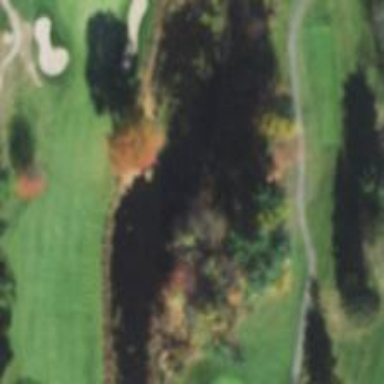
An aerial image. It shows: Water hazard in golf course. The hazard is natural water feature.